Interaction volume radius: 5 \u00c5
Interaction volume height: 10 \u00c5
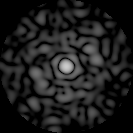
Disorder parameter: 0.8373